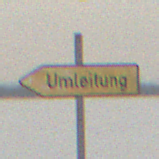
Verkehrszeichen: UmleitungswegweiserLinksweisend
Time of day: MorningAfternoon
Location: Outdoor (Nature)
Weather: Overcast
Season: Winter
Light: Natural